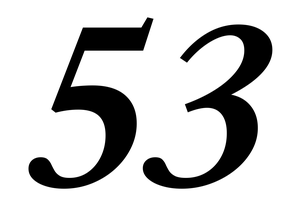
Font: LibreCaslonText-Italic_SemiBold_Italic